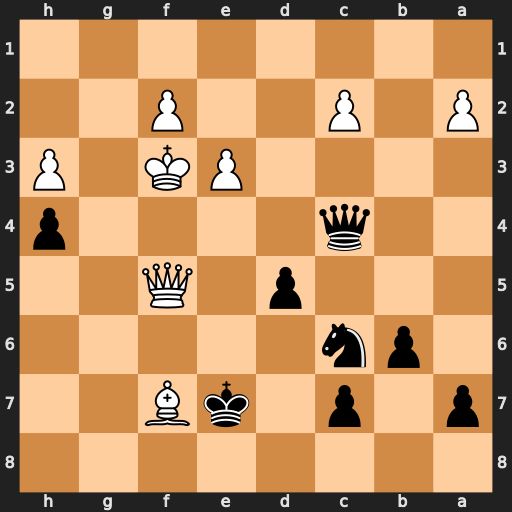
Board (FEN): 8/p1p1kB2/1pn5/3p1Q2/2q4p/4PK1P/P1P2P2/8
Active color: b
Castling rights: -
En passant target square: -
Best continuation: Qe4+ Qxe4+ dxe4+ Kxe4 Kxf7